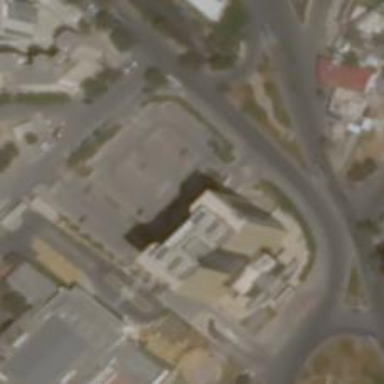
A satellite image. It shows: Government office building.